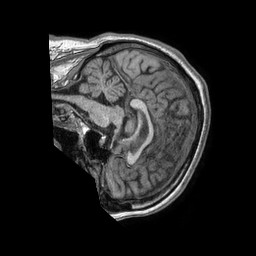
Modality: T1w
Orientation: sagittal
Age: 57
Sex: female
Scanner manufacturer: philips
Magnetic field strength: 1.5 T
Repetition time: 0.007542 s
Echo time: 0.003421 s